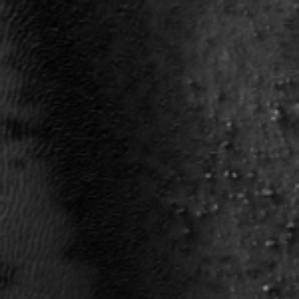
Label: frost